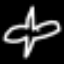
Label: airplane